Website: bh-photo
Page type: store-pickup
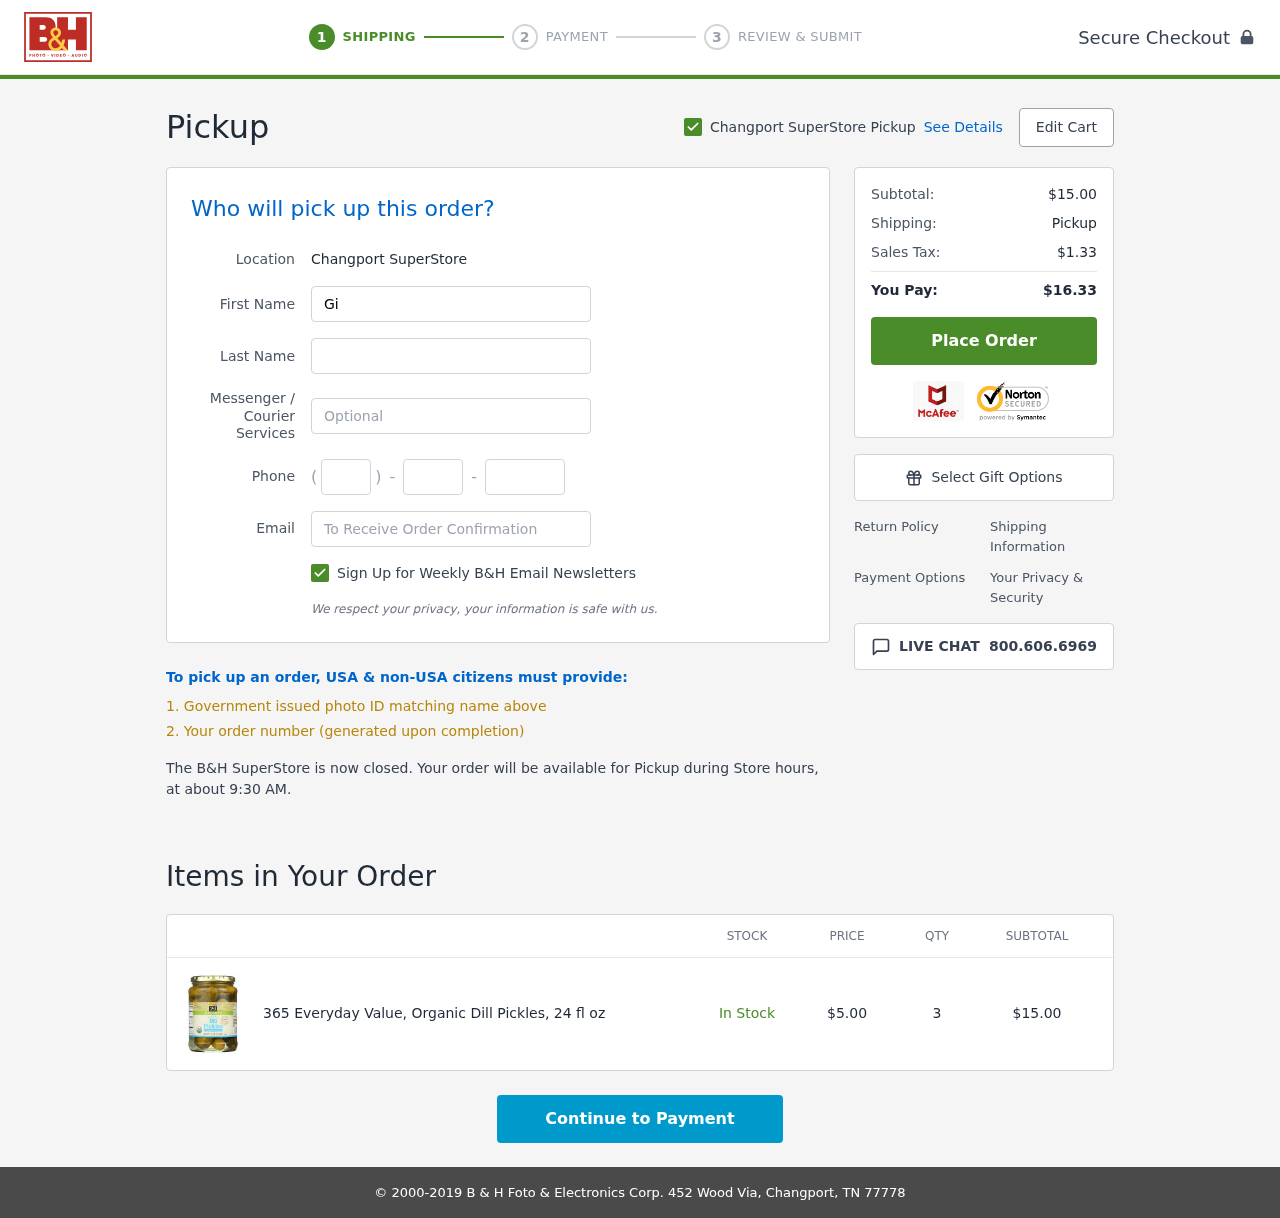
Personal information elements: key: PII_EMAIL
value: gina.harrison@yahoo.com
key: PII_FIRSTNAME
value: Gina
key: PII_LASTNAME
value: Harrison
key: PII_LOCATION1_CITY
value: Changport SuperStore Pickup
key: PII_LOCATION1_CITY
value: Changport SuperStore
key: PII_PHONE_AREA
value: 316
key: PII_PHONE_PREFIX
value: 548
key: PII_PHONE_SUFFIX
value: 8078
Product elements: key: PRODUCT1_NAME
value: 365 Everyday Value, Organic Dill Pickles, 24 fl oz
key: PRODUCT1_PRICE
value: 5
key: PRODUCT1_QUANTITY
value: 3
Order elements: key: ORDER_SUBTOTAL
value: $15.00
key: ORDER_TAX
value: $1.33
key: ORDER_TOTAL
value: $16.33